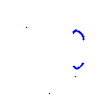
Particle: proton